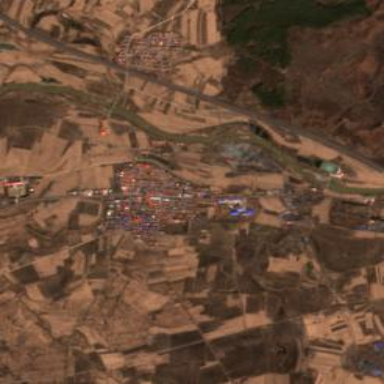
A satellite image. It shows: Ethnic township within town.